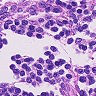
Metastatic tissue present: no